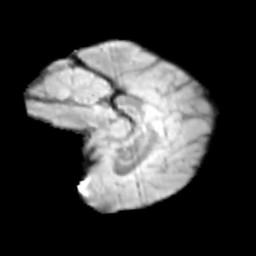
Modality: T2w
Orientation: sagittal
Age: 12
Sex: female
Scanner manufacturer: siemens
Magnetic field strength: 3 T
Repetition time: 3.8 s
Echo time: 0.07 s